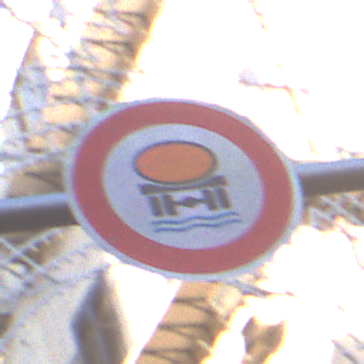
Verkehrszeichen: VerbotFahrzeugeWassergefaehrdenderLadung
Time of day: SunriseSunset
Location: Outdoor (Urban)
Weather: PartlyCloudy
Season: NotSpecified
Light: Natural